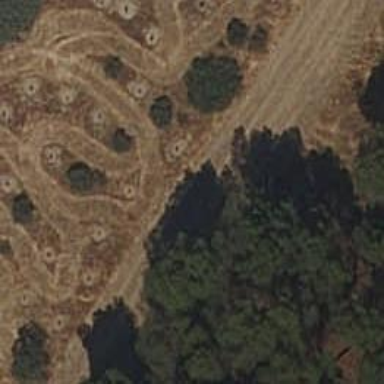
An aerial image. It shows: Track road along firebreak cutline.